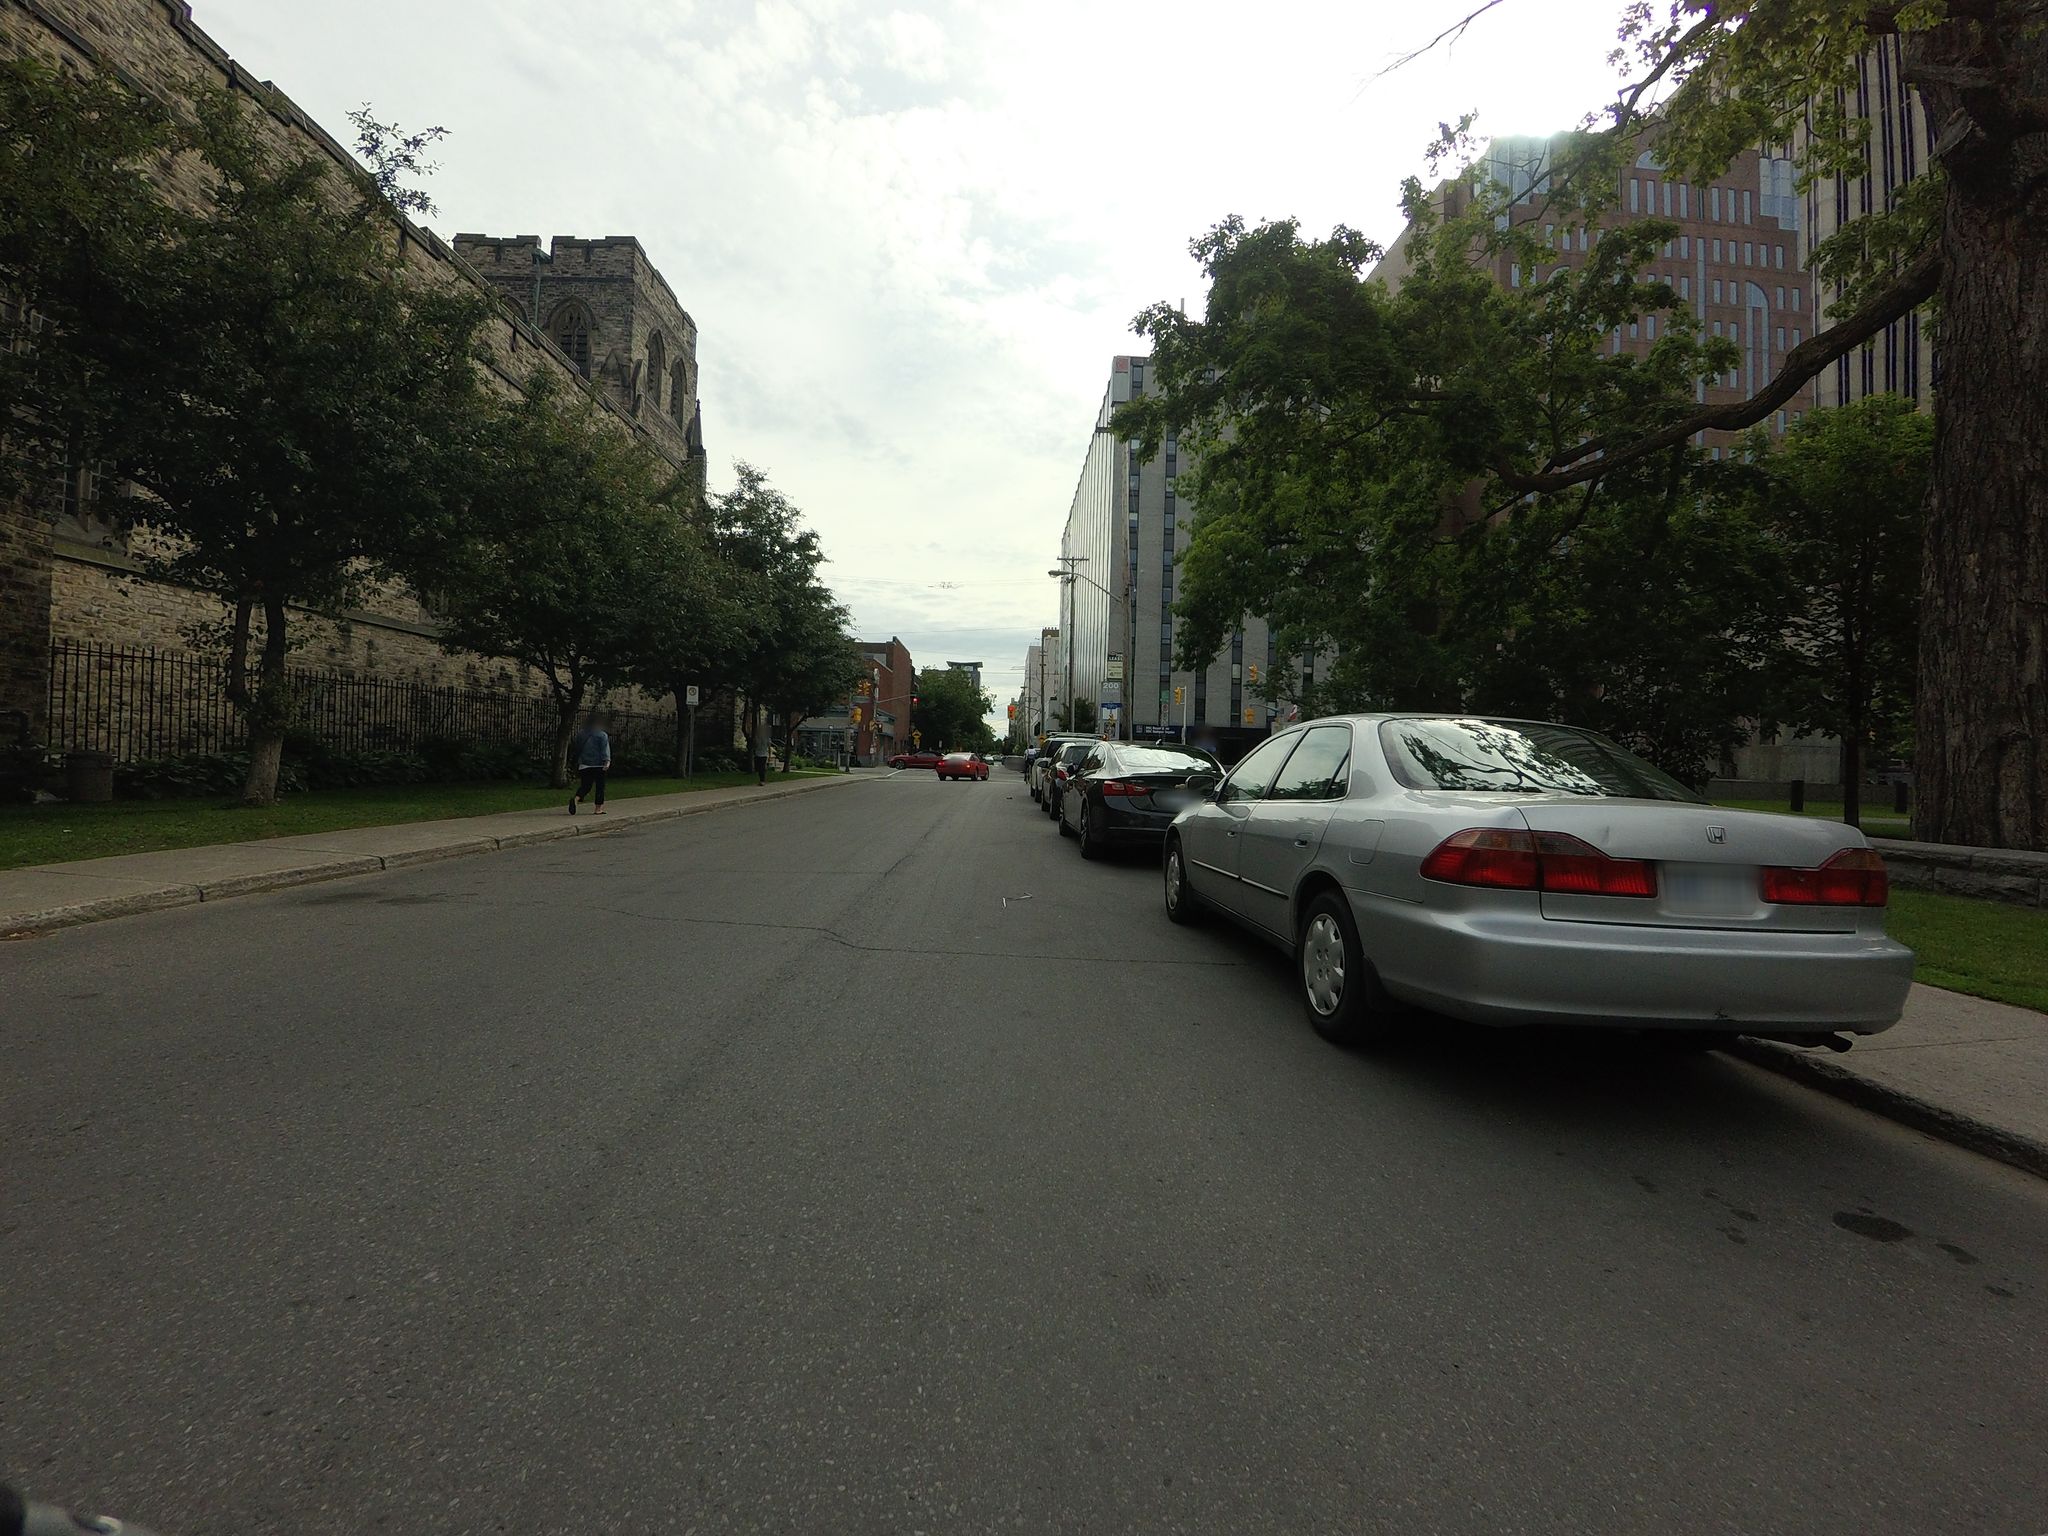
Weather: cloudy
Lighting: day
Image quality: good
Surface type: driving surface
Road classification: residential
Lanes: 1
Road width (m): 1.5
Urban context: urban centre
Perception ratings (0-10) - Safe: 5.84, Lively: 7.92, Beautiful: 6.79, Boring: 3.17, Depressing: 2.62, Wealthy: 6.76